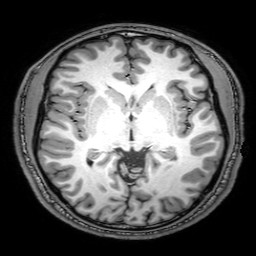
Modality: T1w
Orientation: axial
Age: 24
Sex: male
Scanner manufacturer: philips
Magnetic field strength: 3 T
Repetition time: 8.213 s
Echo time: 3.762 s